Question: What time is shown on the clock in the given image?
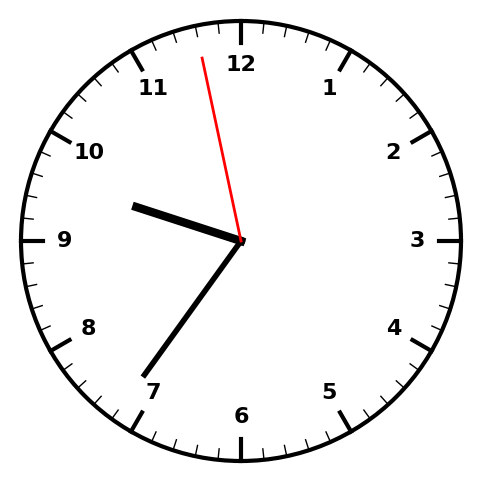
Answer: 09:35:58